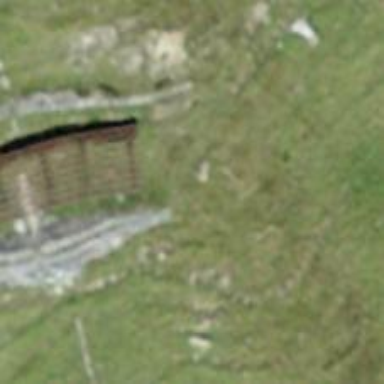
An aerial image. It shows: Structure designed for avalanche protection.